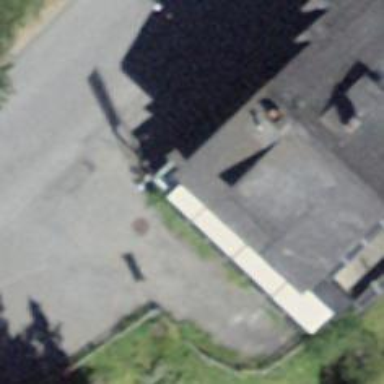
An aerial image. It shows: Restaurant.